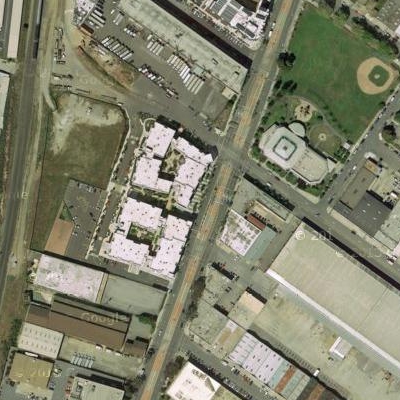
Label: cIndustry